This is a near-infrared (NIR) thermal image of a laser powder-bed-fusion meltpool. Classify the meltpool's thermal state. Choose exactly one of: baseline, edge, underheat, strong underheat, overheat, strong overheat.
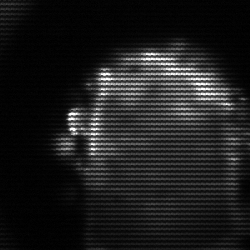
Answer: baseline